Question: I wrote this JavaScript code to generate check boxes :
'''
ques = document.getElementById("question");
var q = ques.appendChild(document.createElement("ol"));
q.appendChild(document.createTextNode(allQuestions[0].question));
var list = ques.appendChild(document.createElement("ul"));
for(var i = 0; i < 4; i++)
{
var option = list.appendChild(document.createElement("input"));
option.type = "checkbox" ;
list.appendChild(document.createTextNode(allQuestions[0].choices[i]));
list.appendChild(document.createElement("br"));
}
'''
This results in following output :

and the generated HTML is :
'''
<input type="checkbox">
David Cameron
<br>
<input type="checkbox">
Gordon Brown
<br>
<input type="checkbox">
Winston Churchill
<br>
<input type="checkbox">
Tony Blair
<br>
</ul>
'''
The output looks fine but I think the resulted HTML is not correct. It should be like :
'''
<input type="checkbox" >David Cameron<br>
'''
May be both are same and may be different. I am not sure. Can anyone tell me the difference ?
Kindly also suggest improvements in my code too, if there is some better method to generate the checkboxes.
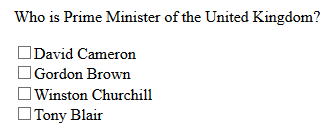
Answer: The common way to relate the check box to it's text is the use of 'label' and the 'for' attribute :
'''
<input type="checkbox" id="foo" value="David Cameron">
<label for="foo">David Cameron</label>
'''
Note the 'value' attribute which has to be filled with your text or anything which relates to it such as the text's 'id' in your DB.